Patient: sex M, age 58
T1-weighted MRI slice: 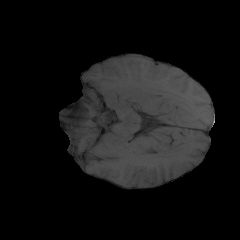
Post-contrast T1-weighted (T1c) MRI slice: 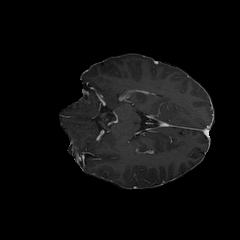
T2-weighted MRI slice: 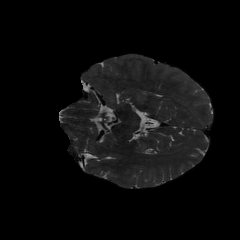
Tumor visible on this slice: no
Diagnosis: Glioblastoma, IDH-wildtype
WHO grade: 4